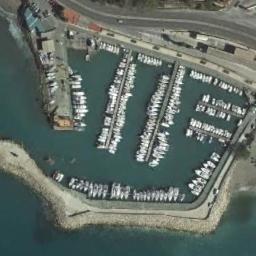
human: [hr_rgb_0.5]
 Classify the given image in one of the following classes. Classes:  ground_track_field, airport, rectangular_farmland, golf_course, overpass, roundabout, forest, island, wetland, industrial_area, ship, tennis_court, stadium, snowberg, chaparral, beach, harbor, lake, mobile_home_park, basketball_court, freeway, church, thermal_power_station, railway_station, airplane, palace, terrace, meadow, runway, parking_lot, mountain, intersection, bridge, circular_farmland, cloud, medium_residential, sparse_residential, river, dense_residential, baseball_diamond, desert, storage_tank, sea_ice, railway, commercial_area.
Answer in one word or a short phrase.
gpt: harbor